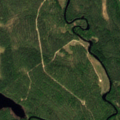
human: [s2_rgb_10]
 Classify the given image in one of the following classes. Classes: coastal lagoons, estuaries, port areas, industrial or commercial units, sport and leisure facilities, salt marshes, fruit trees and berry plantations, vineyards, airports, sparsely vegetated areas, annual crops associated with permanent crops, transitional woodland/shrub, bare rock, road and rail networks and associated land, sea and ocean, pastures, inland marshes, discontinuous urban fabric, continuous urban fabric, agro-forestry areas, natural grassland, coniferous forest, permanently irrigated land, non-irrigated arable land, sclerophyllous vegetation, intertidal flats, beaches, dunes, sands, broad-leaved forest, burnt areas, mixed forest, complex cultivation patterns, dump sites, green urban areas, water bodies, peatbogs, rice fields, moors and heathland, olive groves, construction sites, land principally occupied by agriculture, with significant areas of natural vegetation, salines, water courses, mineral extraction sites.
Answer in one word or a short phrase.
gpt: coniferous forest, peatbogs